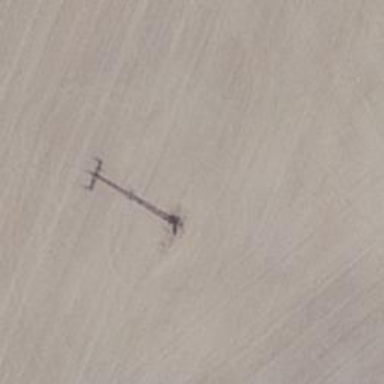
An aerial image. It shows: Minor power line.